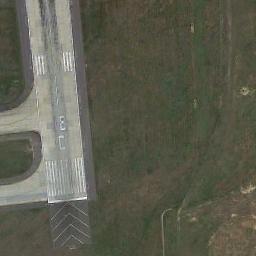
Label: runway